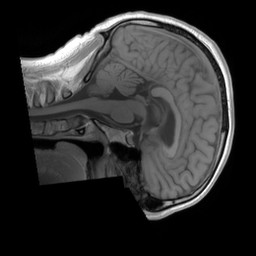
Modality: T1w
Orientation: sagittal
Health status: ill
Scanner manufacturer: siemens
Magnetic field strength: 3 T
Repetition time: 0.4 s
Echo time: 0.00246 s